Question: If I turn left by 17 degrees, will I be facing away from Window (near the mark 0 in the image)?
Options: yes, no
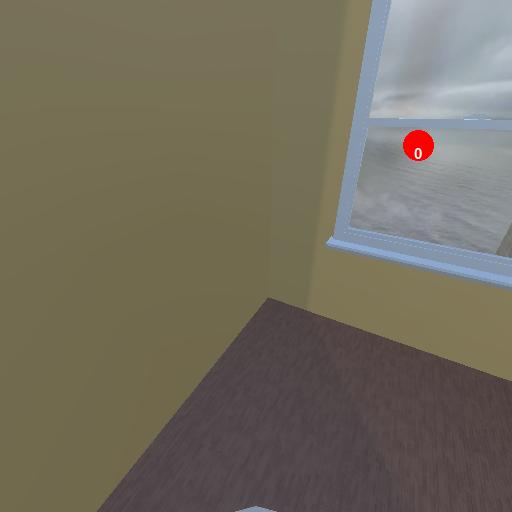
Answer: yes